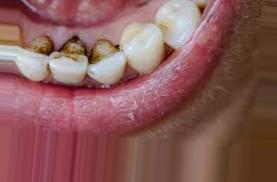
Condition: Tooth Discoloration